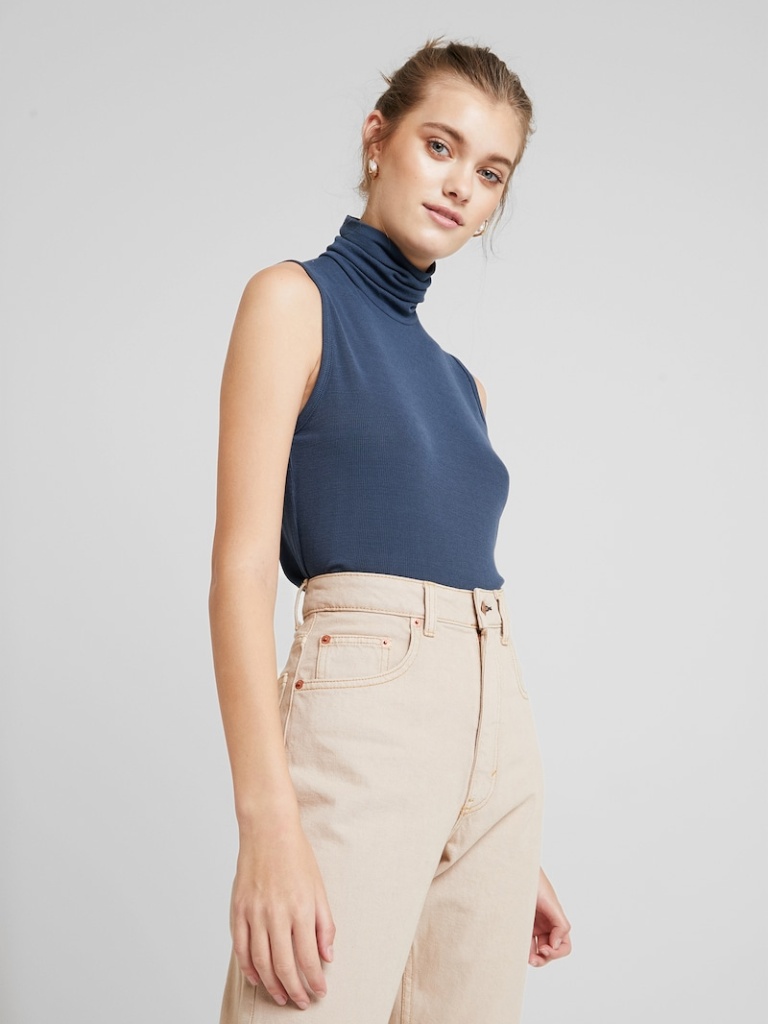
knit tight sleeveless hip length Fully Tucked in turtleneck tank